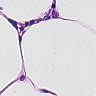
Metastatic tissue present: no